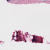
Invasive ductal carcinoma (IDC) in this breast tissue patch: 0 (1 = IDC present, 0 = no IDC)